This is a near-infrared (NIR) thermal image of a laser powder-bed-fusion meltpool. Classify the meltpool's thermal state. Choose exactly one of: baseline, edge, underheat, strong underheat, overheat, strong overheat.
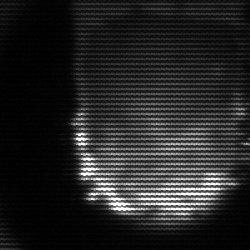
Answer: baseline